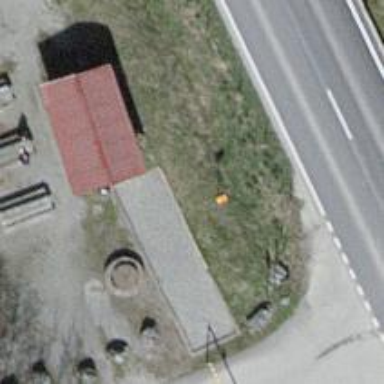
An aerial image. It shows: Pole with roofed pipeline marker.